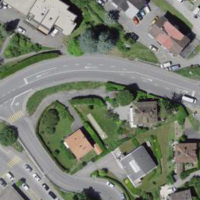
EUNIS habitat code: 55
Species observed at this site:
Pittosporum tobira